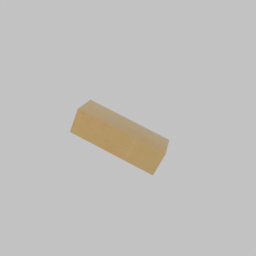
Label: furniture